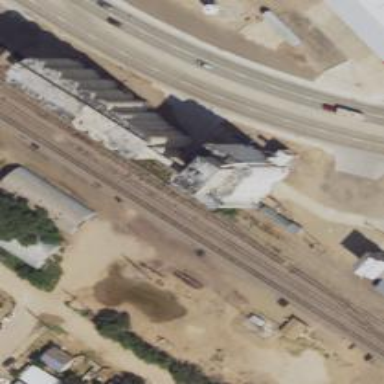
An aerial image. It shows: Railway siding with rails.